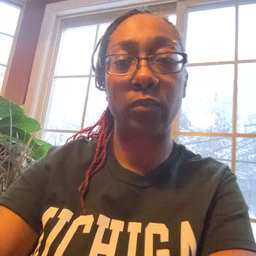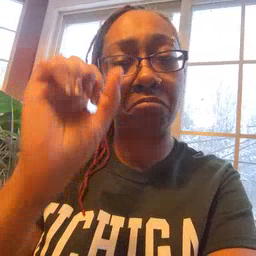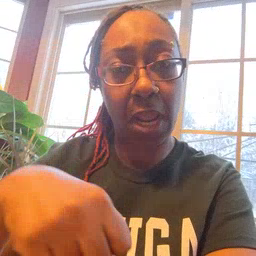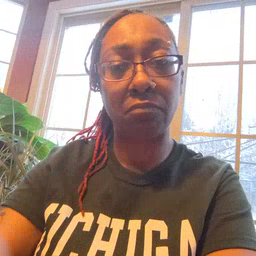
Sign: can